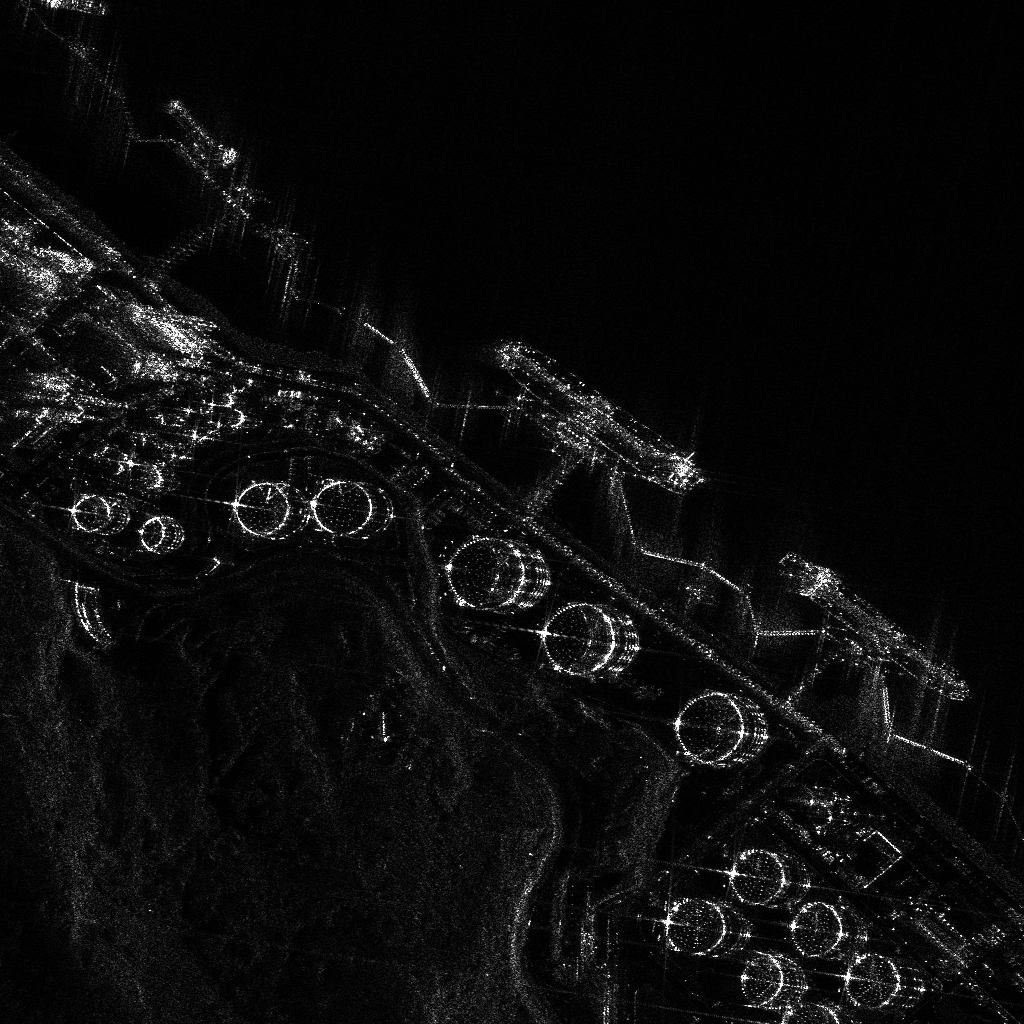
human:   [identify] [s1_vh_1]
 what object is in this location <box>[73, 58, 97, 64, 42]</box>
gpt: <ref>1 large dredger at the right</ref>